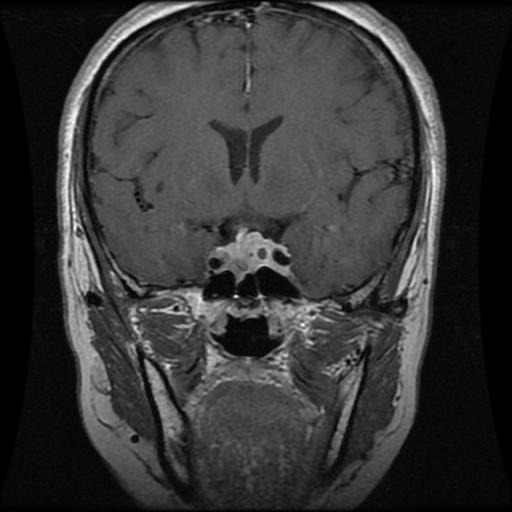
Label: pituitary